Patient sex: M
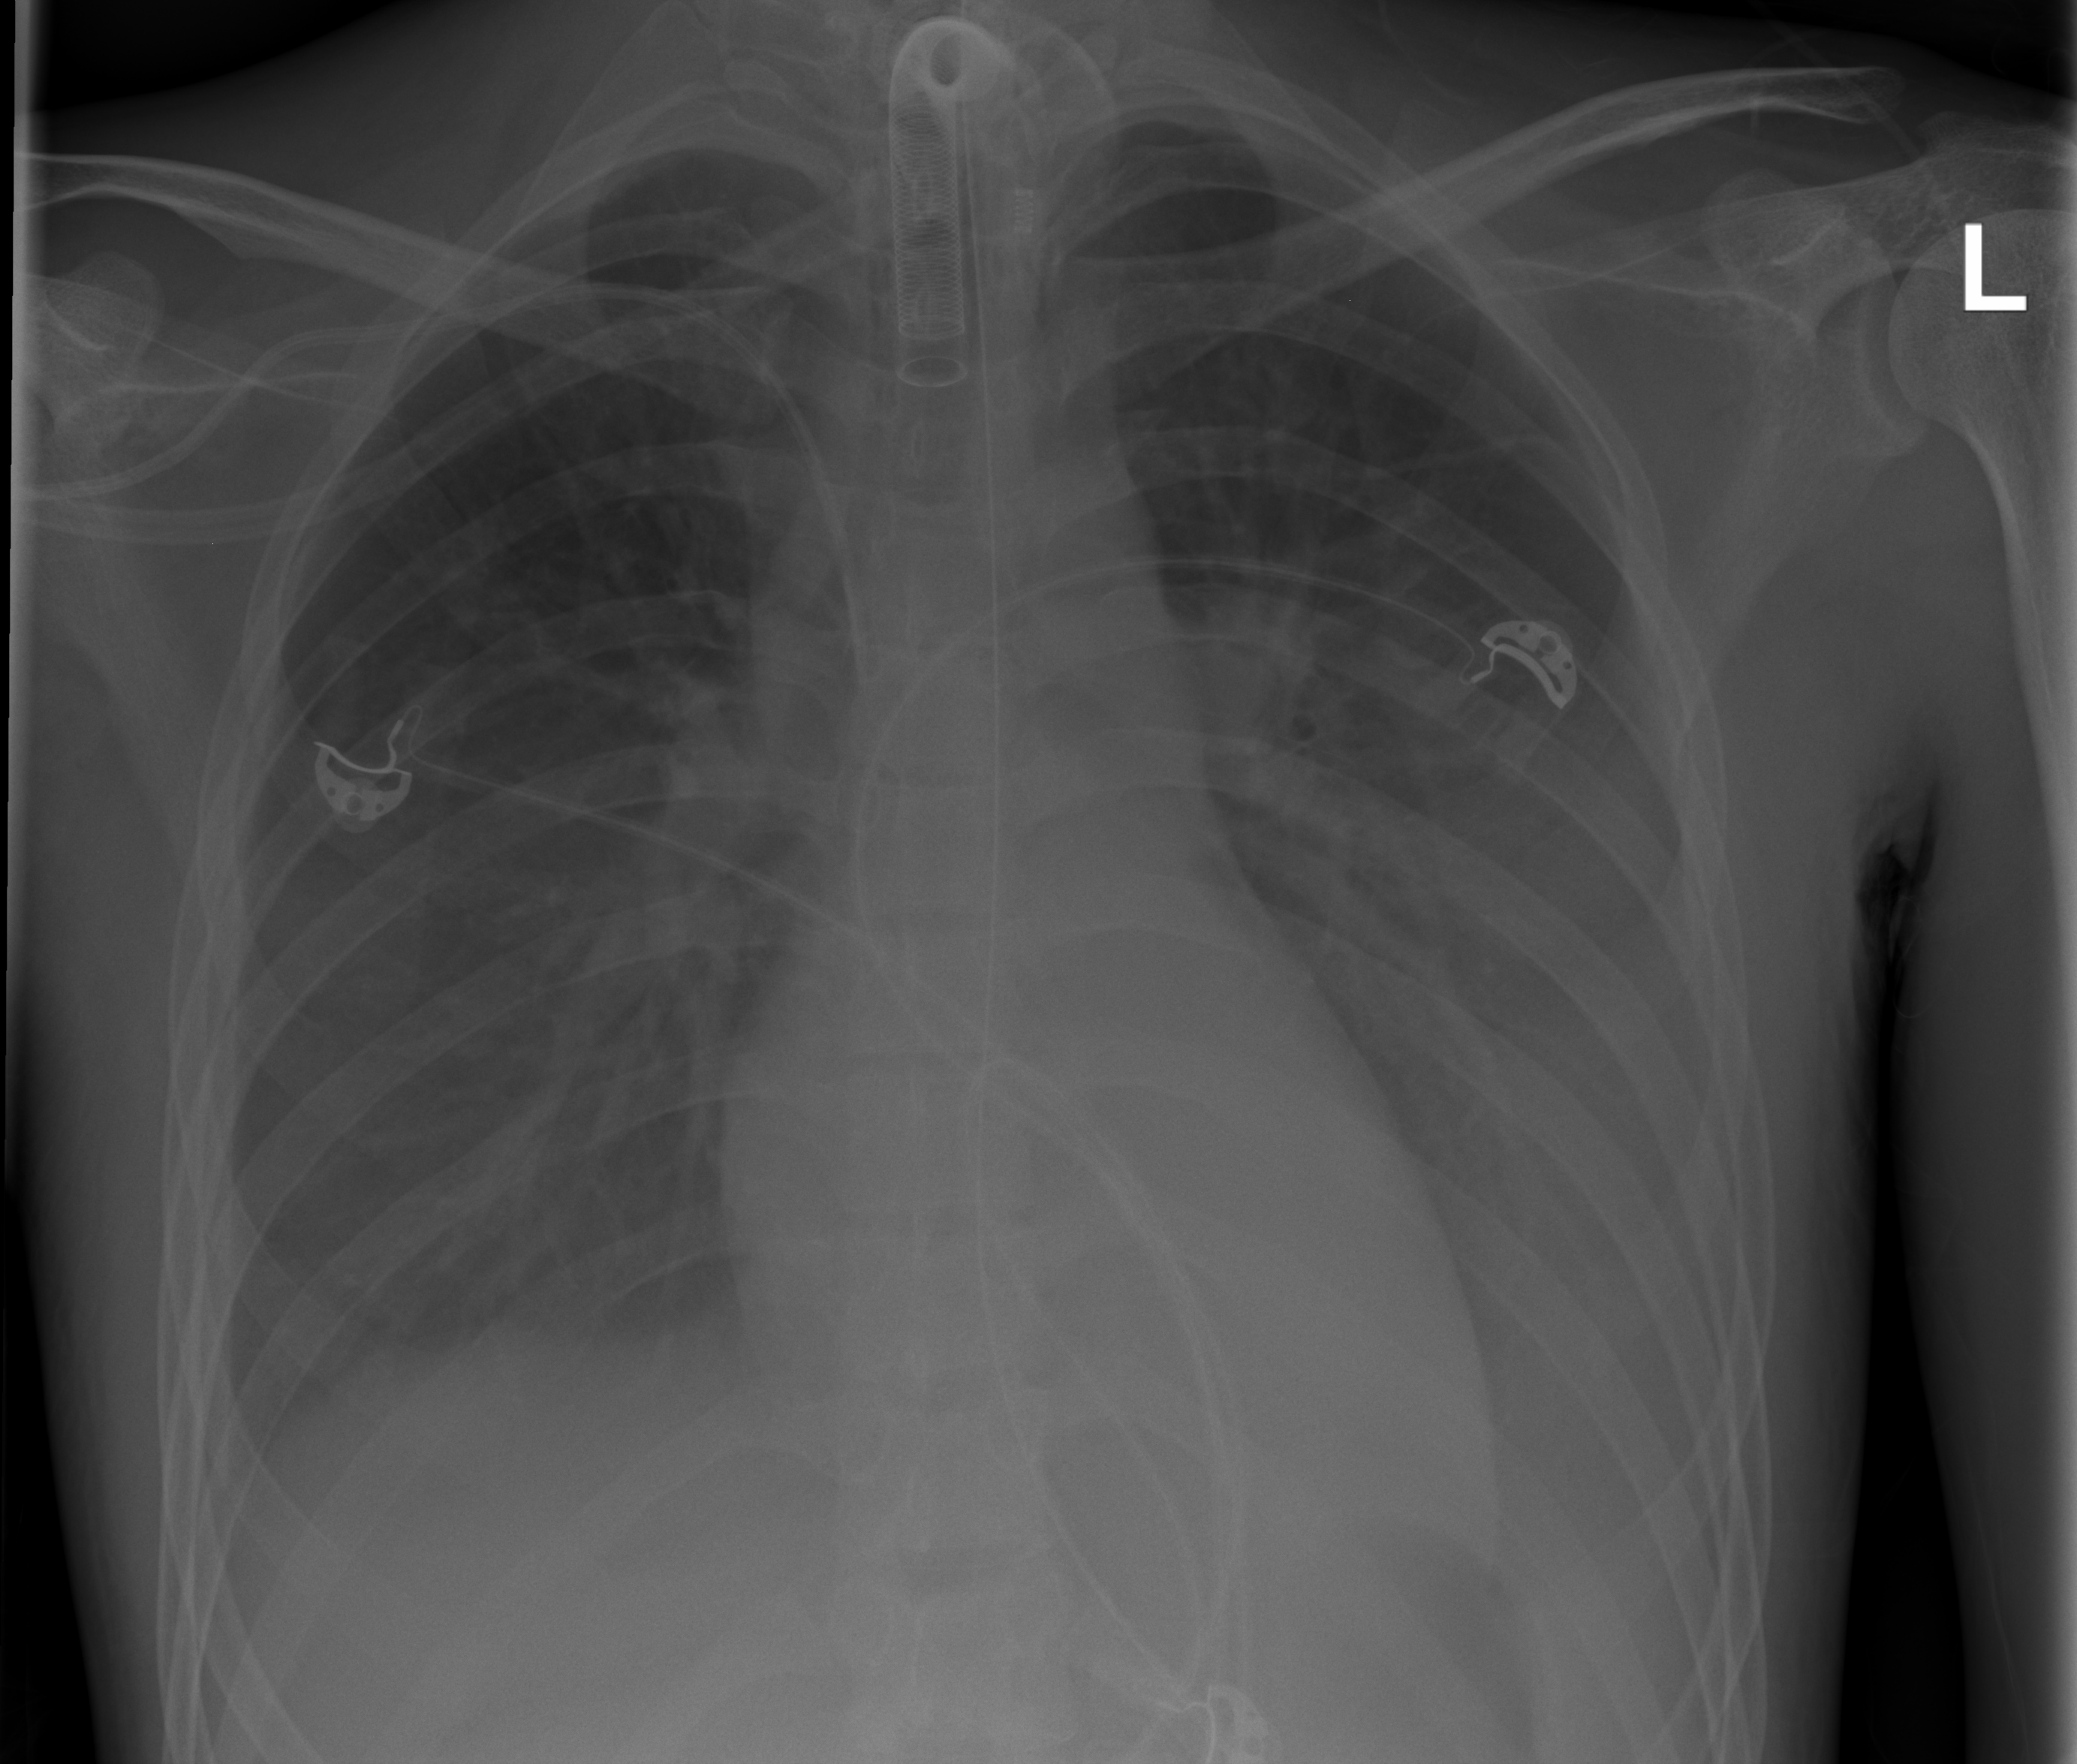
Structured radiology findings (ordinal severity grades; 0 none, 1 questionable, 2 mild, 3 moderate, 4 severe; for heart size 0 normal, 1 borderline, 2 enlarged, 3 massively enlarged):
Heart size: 0
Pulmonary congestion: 0
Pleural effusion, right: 2
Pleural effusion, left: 3
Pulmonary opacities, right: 0
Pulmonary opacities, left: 0
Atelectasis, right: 2
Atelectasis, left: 2